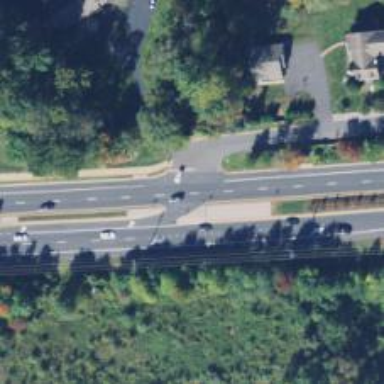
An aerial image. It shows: This image shows trunk highway that functions as expressway.